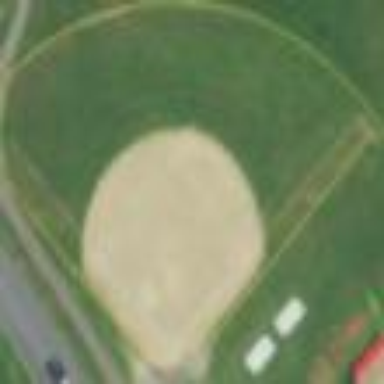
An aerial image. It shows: Baseball pitch for leisure land.